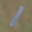
Label: 1